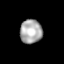
Tissue: prostate
Cell type: NK cells
Senescence score: 0.335
Nuclear area (px): 515
Mean DAPI intensity: 171.662